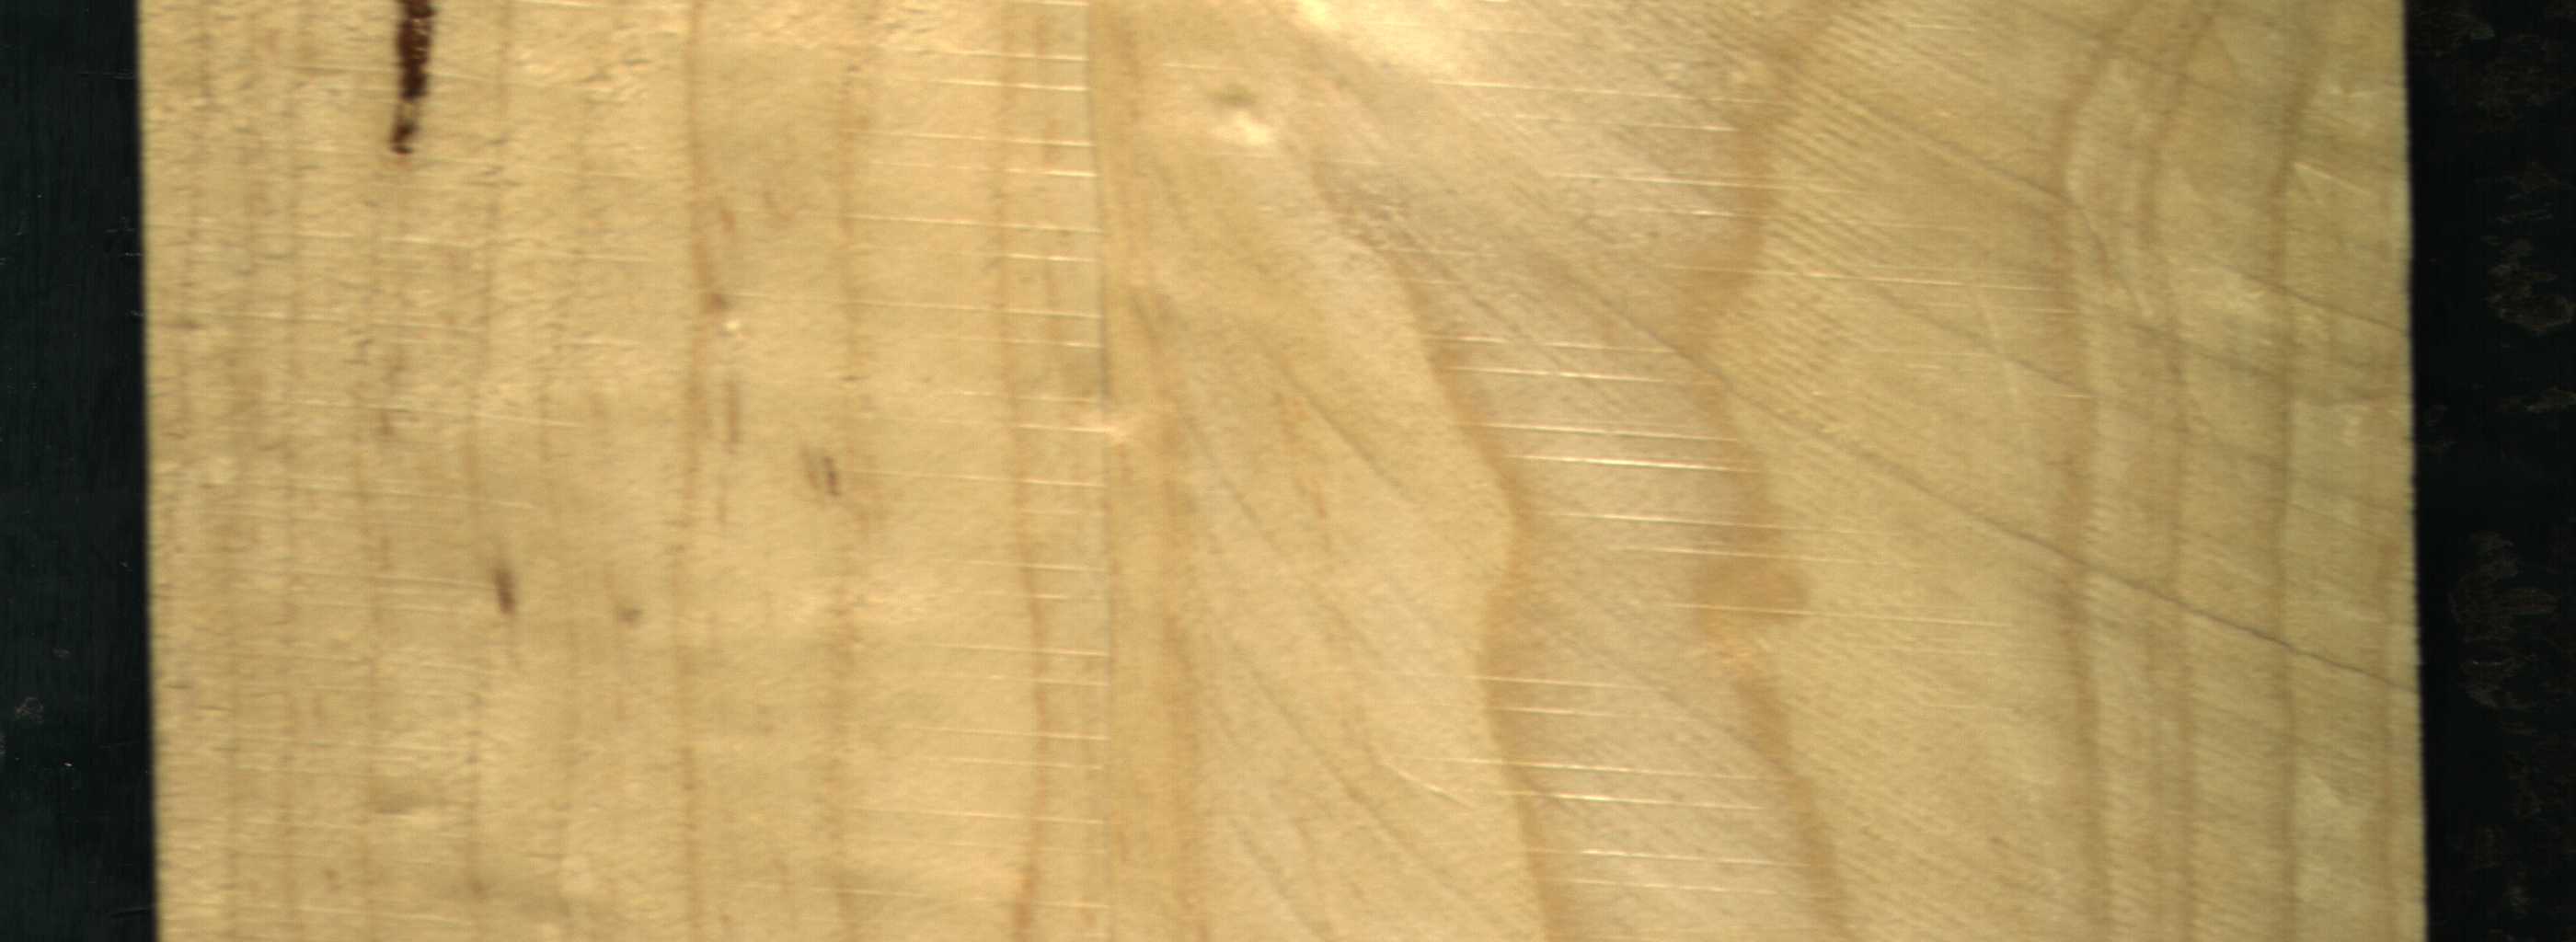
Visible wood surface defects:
resin